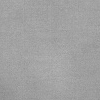
Atmospheric dust classification: dusty